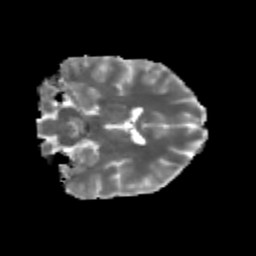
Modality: MD
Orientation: coronal
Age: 23
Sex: female
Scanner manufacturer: siemens
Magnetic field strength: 3 T
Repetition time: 3.5 s
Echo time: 0.125 s